Interaction volume radius: 5 \u00c5
Interaction volume height: 10 \u00c5
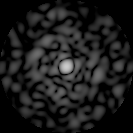
Disorder parameter: 0.88